Question: I have the following image:  and I'd like to detect a contour of the note which is intuitionally seen easy, but when I try to do it, it actually isn't that easy.
For quick prototyping I started using MATLAB first (but later I want to do it in Java thus I'd like to not use too many special algorithms in MATLAB but rather try to use basic image proessing algorithms (prewitt / sobel / canny / adaptive thresholds / hough trafo) which are easily available in another language as well (e.g. opencv etc)..
The most easy code to start with was (but I thought this should already be quite good as the outside-edge looks to strong compared to the inside ones):
'''
I = double(rgb2gray(imread('img.jpg')));
bw = edge(I, 'canny');
imshow(bw)
'''
I thought matlab would be doing the choice of the threshold in the canny filter very well when using the automatical-mode. But it actually doesn't: <URL>
When setting the threshold as a scalar manually (to .4 e.g.) I still get way too many gradients for the text inside and the outside borders are already way too incomplete/patchy: <URL>
I tried it using a prewitt filter (in x and y direction):
'''
I = double(rgb2gray(imread('img.jpg')));
f1 = double(fspecial('prewitt'));
x = conv2(I, f);
y = conv2(I, f');
bw = (x.^2+y.^2).^0.5;
colormap(gray(256))
imagesc(bw);
'''
resulting in: <URL> so also not very well...
it looks better but still the outside is very patchy :(
Any ideas how to improve it very much?
Further I'd like to unwarp the image later on to a rectangular shape. Any ideas on how to do it? Hough transform wouldn't work on a non-straight contour like the image above as it yields straight lines as a result...
Thanks very much!
: Okay I found out the patchy-look comes from MATLAB... when zooming in, it is much much better and less patchy, see: <URL>
And I could imagine to find the contour by shrinking the outer contour because it is all black in this case (some sort of boundary box). But I don't want to assume that as the pictures are not always taken with flashlight on, e.g.: <URL>
So then there will be some noise in the outer areas...
: Just found <URL>
doesn't look too easy obviously. :) Maybe you've got some new ideas to start with.
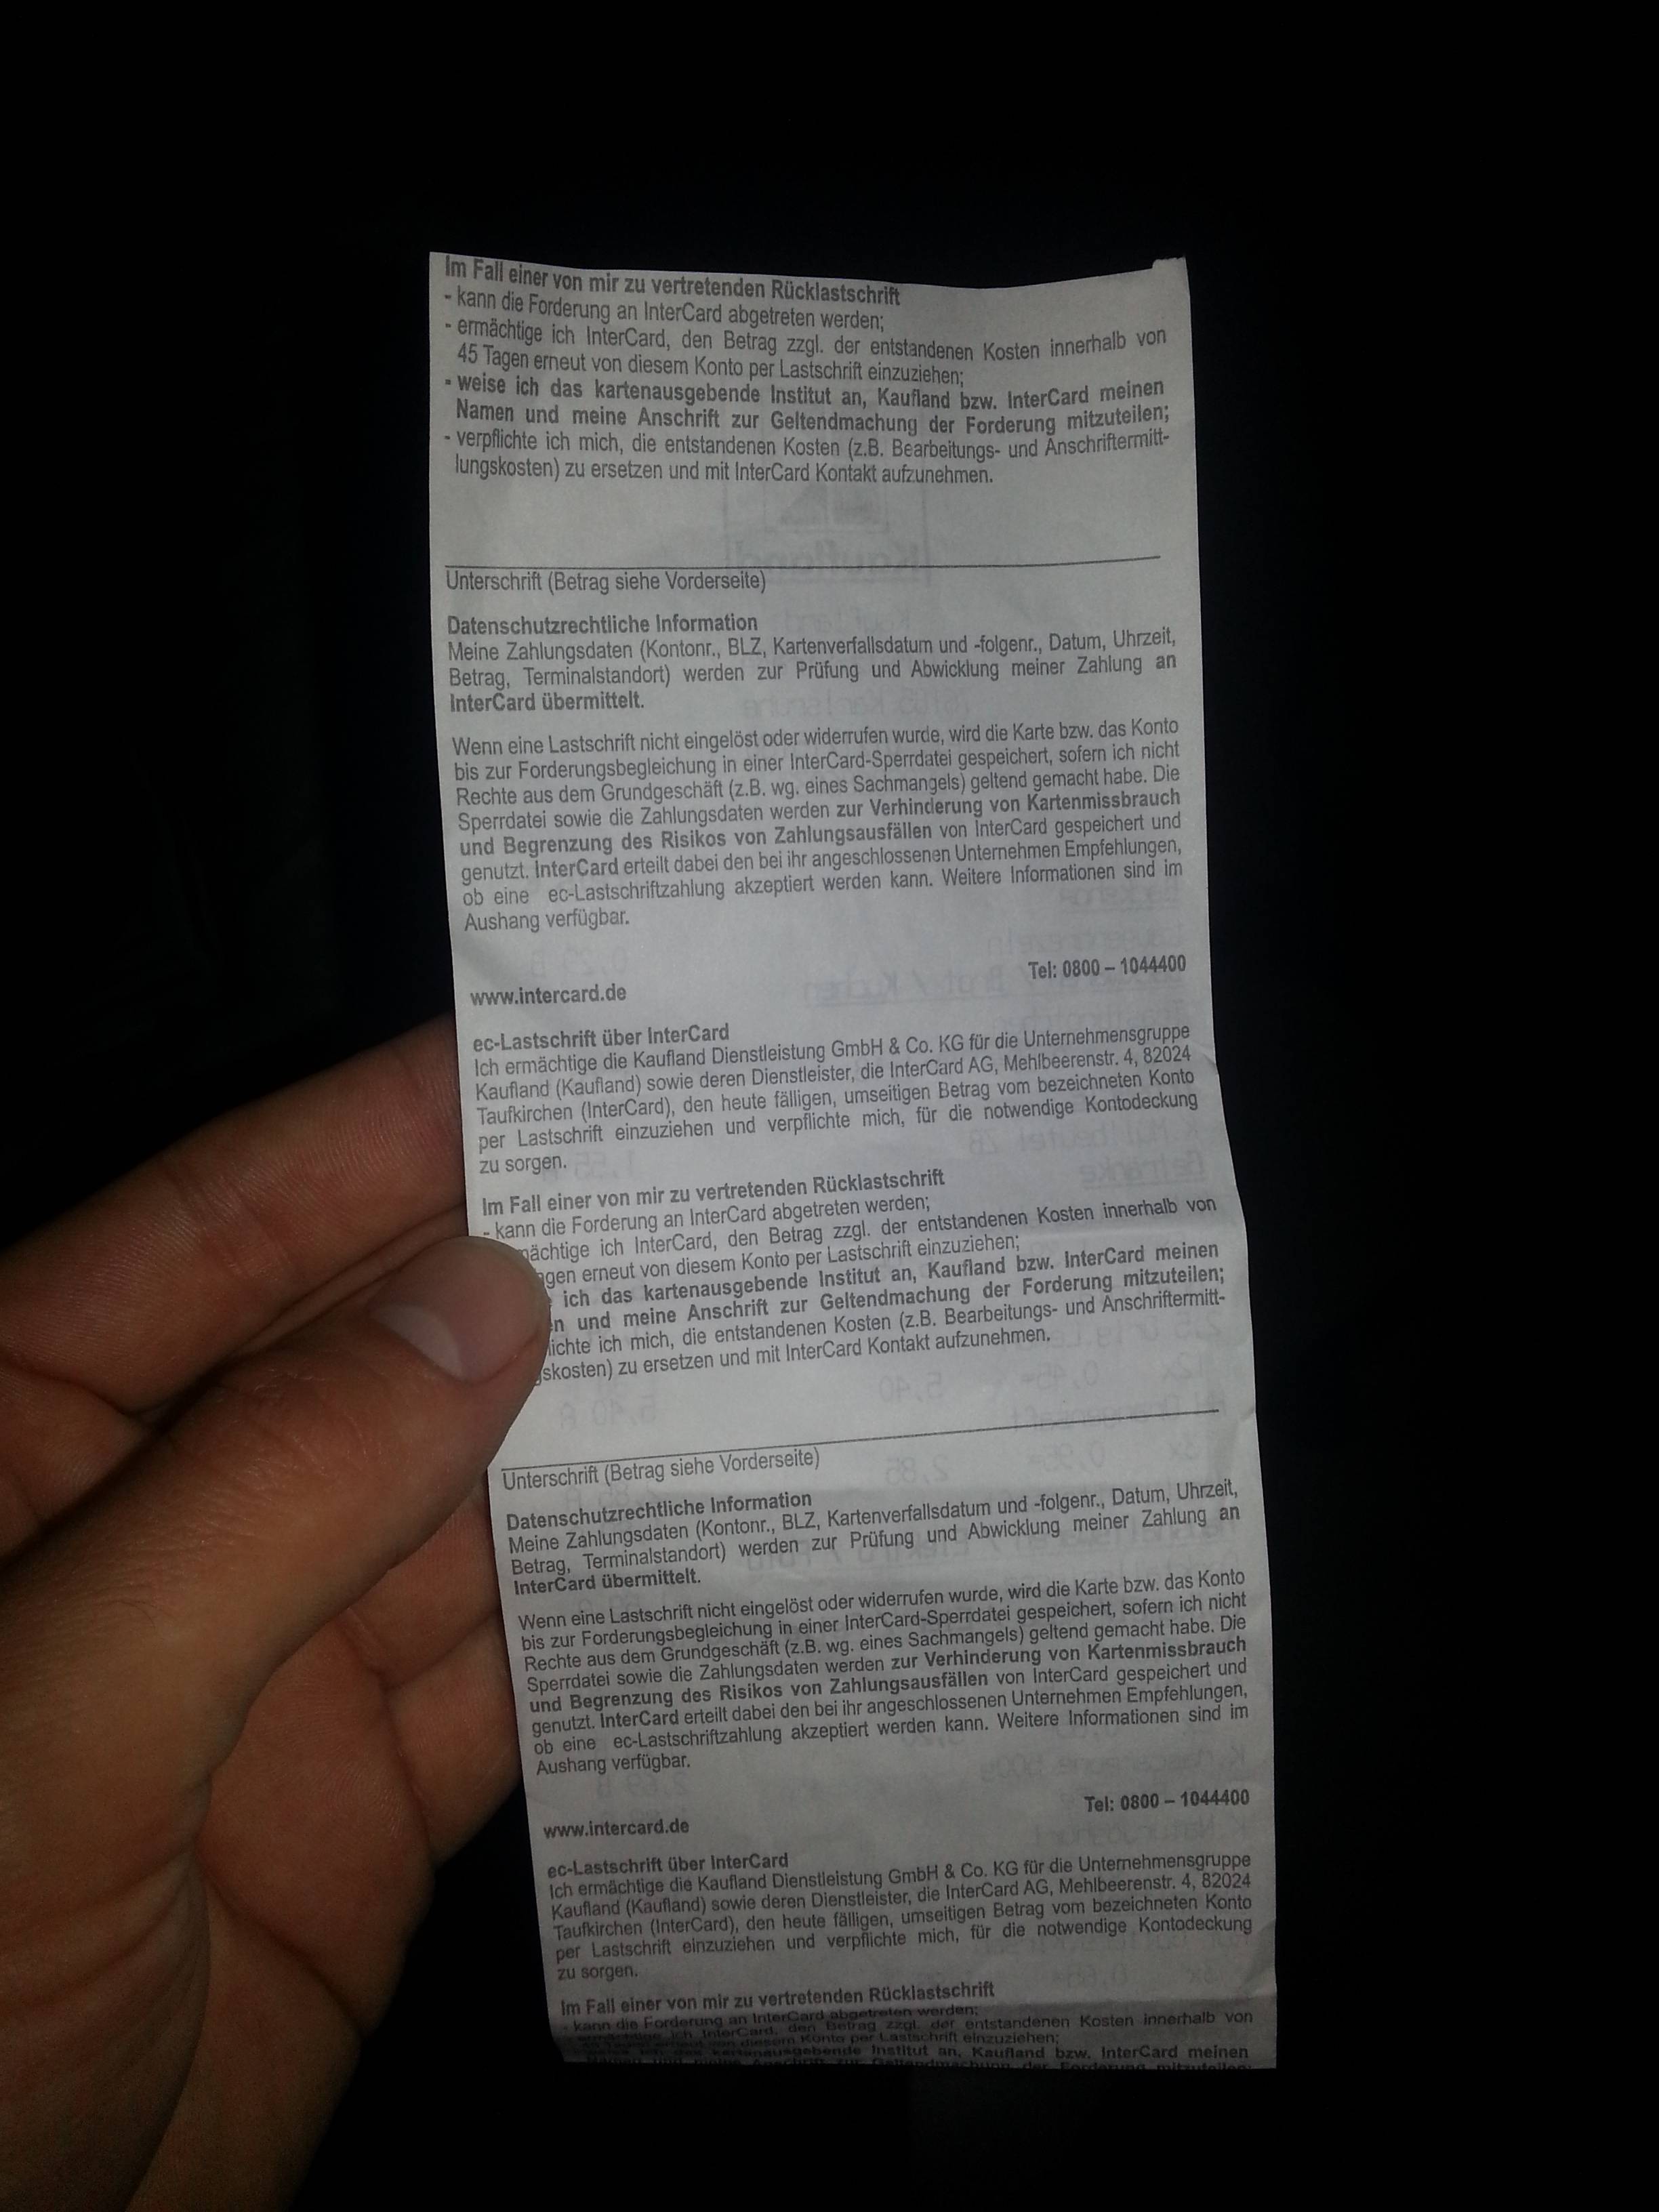
Answer: Here is prototype in C++:
'''
#include <iostream>
#include <vector>
#include <stdio.h>
#include <stdarg.h>
#include "opencv2/opencv.hpp"
#include "fstream"
#include "iostream"
using namespace std;
using namespace cv;
//-----------------------------------------------------------------------------------------------------
//
//-----------------------------------------------------------------------------------------------------
int main( int argc, char** argv )
{
namedWindow("Img");
Mat Img=imread("Test2.JPG",0);
cv::resize(Img,Img,Size(Img.cols/8,Img.rows/8));
cv::threshold(Img,Img,100,255,cv::THRESH_OTSU);
cv::dilate(Img,Img,cv::Mat::ones(3,3,CV_8UC1));
cv::erode(Img,Img,cv::Mat::ones(23,23,CV_8UC1));
cv::resize(Img,Img,Size(Img.cols*8,Img.rows*8));
imshow("Img",Img);
waitKey(0);
return 0;
}
'''
It gives the output image (after that just find contours).